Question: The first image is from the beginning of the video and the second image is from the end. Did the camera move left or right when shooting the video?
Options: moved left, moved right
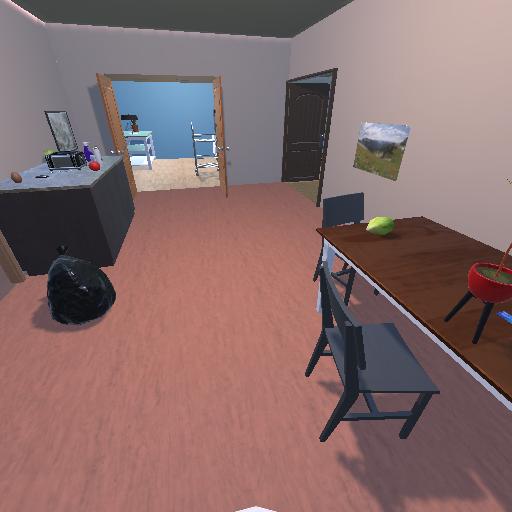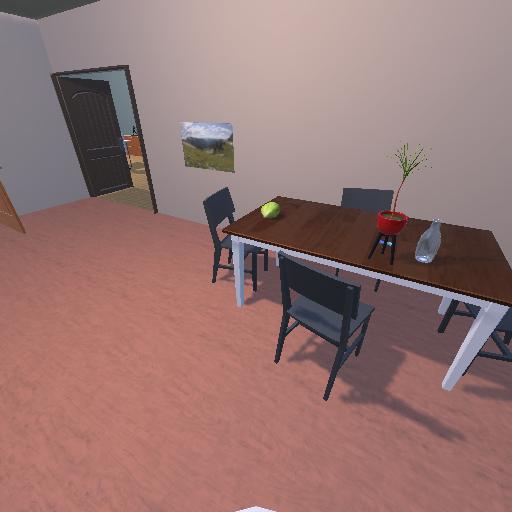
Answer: moved left